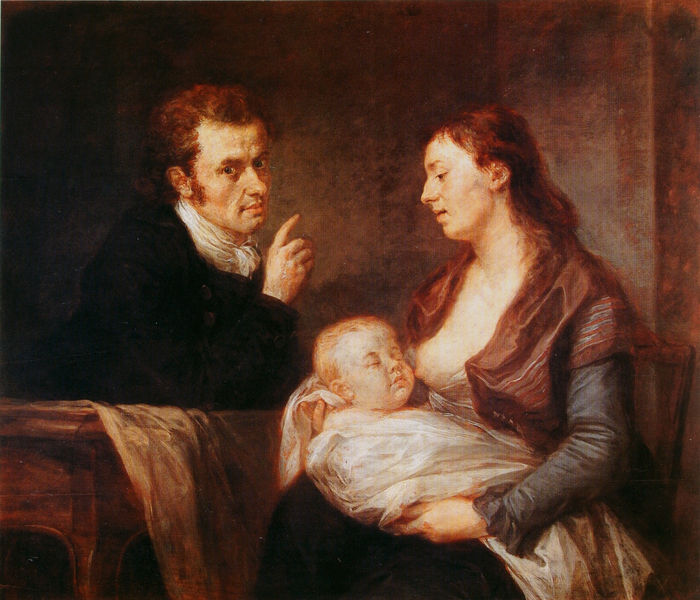
Titel: Familienbildnis
Künstler: Johann Georg Edlinger
Standort: München
Institution: Neue Pinakothek
Schlagwörter: blau, dunkel, gemälde, hand, haut, kopf, mann, nackt, schatten, schlaf, umhang, weiß, mädchen, ocker, sitzen, braun, brust, busen, finger, frau, frisur, geste, grau, haar, hell, hintergrund, holz, kleid, kleider, licht, mund, nase, ohr, profil, raum, schwarz, stuhl, tisch, zimmer, blick, dame, rot, schal, tuch, beige, malerei, rock, jacke, trinken, wand, arm, arme, augen, blass, falten, gesicht, halten, kragen, rembrandt, ärmel, gruppenportrait, holland, innenraum, portrait, porträt, tischdecke, tischtuch, öl, gewand, haare, interieur, mantel, reich, sitzend, tücher, decke, drei, eltern, familie, familienporträt, kind, mutter, paar, vater, england, schultern, genre, ruhe, ecke, schlafen, genrebild, genremalerei, lehrer, violett, baby, stille, zeigefinger, reflexe, halstuch, bett, stube, kammer, laken, platte, junge, brustwarze, aufstützen, still, entblößt, betrachter, rothaarig, knabe, amme, stillen, füttern, geben, kleinkind, liebespaar, ehepaar, ehe, schoss, gestus, prediger, malerisch, anbieten, schultertuch, kund, tonig, binde, bleich, fingerzeig, säugling, wiegen, rembrant, leise, zuwendung, neugeborenes, nähren, beraten, brustgeben, doppelportait, einschlafen, genremalereo, kleinfamilie, mahnung, stillende, säugen, erzählen, knd, belehrend, eingewickelt, canvas, wickelkind, sitllen, raten, muede, rinschultertuch, 18. jahrjundert